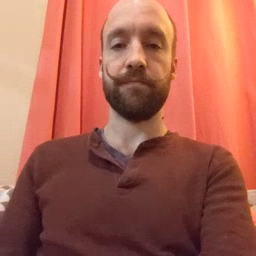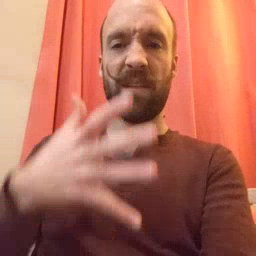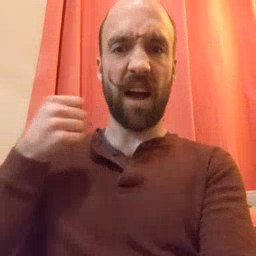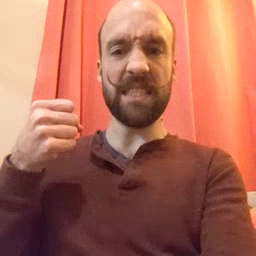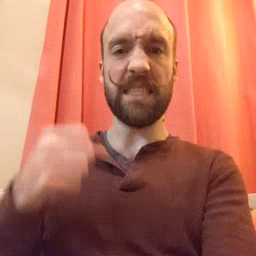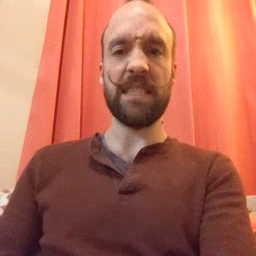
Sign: fast